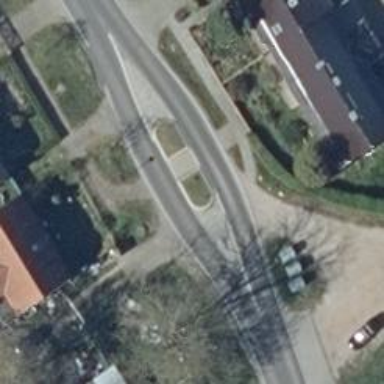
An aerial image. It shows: Crossing with pedestrian island for traffic calming.